Current action and preconditions to check: path_clear

Your task: For each precondition in the list above, predict whether it will hold at this action.

Consider the current scene as observed from the mobile robot's camera, and analyze the predicted future states of all dynamic agents (e.g., people, animals, vehicles, or any moving entities) within the NEXT SECOND.

IMPORTANT: Only answer "very likely" if you are absolutely certain—based on strong, clear evidence—that a dynamic agent will violate the precondition in the predicted future state. Do NOT answer "very likely" for unlikely, ambiguous, or low-probability risks.

Ask yourself for each precondition: Is there a high probability, with clear and convincing evidence, that the predicted future states of any dynamic agent will interfere with the predicted future state of the currently executing action within the NEXT SECOND, causing that precondition to fail?

Assess the risk level based on these predictions. Use "likely" or "very likely" if motions create a clear risk of interference.

Use "neutral" or "improbable" if agents are nearby but their predicted paths are clearly diverging or non-conflicting.

Failure Risk Categories: "very improbable", "improbable", "neutral", "likely", "very likely"

Answer Format: Output ONLY the probability_of_failure value from these categories: "very improbable", "improbable", "neutral", "likely", "very likely"

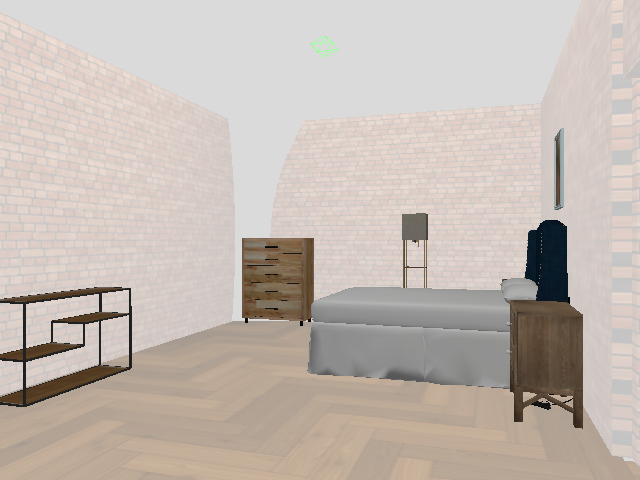

Answer: very improbable